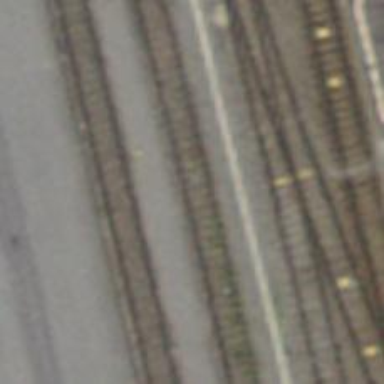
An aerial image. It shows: Railway yard with one track.